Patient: sex F, age 68
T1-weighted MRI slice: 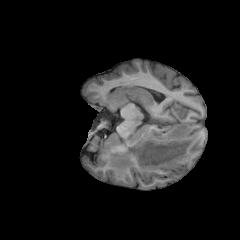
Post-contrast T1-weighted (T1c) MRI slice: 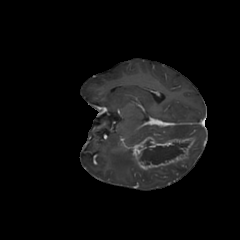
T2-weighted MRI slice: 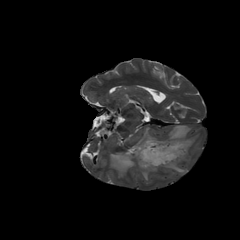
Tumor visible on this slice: yes
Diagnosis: Glioblastoma, IDH-wildtype
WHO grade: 4